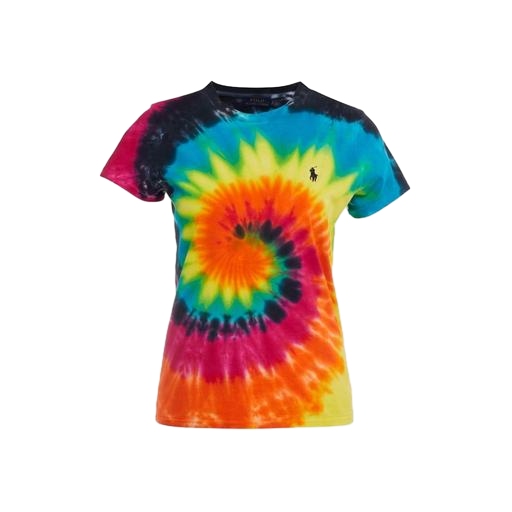
multicolor twist t-shirt, tie-dyed jersey tee, multicolor classic tee, white background